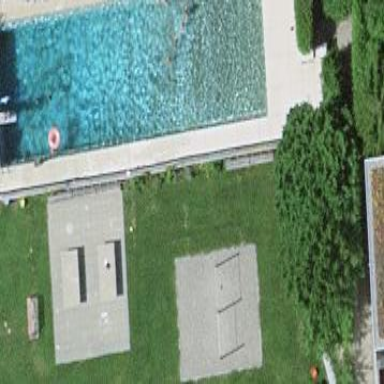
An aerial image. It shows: Swimming pool located in leisure land.